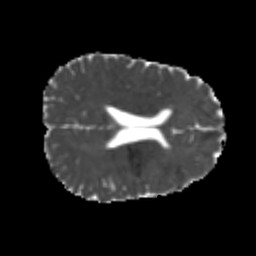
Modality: MD
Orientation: axial
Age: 22
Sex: male
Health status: healthy
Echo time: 0.074 s